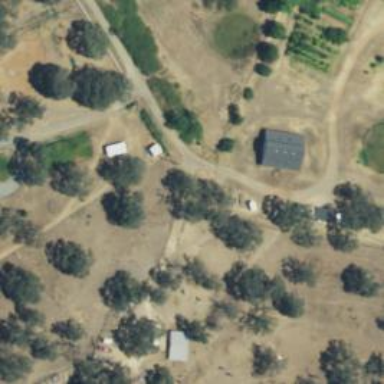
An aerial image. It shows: Driveway leading to service road.